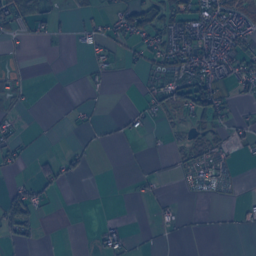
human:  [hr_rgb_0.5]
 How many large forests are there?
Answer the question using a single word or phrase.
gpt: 23

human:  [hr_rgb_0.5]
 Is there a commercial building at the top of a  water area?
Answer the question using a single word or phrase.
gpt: yes

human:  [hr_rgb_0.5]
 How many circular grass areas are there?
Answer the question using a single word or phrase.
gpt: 0

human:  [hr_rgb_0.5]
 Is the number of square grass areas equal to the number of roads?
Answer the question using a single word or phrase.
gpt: no

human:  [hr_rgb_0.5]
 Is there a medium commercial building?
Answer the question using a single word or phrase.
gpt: yes

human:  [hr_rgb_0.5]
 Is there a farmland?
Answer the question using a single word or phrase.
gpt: yes

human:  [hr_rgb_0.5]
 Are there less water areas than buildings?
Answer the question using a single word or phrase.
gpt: yes

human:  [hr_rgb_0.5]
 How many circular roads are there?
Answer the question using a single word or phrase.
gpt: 0

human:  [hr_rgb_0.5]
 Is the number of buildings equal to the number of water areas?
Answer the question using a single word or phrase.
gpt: no

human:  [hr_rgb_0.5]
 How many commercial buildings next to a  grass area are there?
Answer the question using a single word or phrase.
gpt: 30

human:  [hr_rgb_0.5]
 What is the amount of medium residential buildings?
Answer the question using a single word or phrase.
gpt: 10

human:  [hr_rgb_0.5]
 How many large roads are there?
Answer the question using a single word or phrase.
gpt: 0

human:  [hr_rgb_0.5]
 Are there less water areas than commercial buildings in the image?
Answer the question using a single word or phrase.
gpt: no

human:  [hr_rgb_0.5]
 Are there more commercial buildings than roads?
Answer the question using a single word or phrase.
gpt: no

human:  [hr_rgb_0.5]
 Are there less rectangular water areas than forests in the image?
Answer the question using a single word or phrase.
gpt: yes

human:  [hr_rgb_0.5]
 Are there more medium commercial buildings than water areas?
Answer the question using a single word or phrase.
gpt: no

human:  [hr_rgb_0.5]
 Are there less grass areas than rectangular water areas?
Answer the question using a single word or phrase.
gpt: no

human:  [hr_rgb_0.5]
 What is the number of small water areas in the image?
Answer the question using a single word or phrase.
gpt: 27

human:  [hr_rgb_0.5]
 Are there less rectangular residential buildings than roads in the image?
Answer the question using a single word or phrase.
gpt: no

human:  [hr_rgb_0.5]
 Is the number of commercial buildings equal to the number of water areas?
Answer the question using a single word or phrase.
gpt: no

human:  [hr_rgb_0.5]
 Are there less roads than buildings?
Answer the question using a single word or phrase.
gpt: yes

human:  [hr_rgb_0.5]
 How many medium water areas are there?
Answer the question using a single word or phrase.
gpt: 5

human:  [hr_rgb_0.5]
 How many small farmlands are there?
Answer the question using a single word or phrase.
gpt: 1

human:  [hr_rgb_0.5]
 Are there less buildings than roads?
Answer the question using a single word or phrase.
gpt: no

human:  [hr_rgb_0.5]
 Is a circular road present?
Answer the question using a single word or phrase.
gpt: no

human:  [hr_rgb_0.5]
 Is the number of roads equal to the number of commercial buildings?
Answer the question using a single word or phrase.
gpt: no

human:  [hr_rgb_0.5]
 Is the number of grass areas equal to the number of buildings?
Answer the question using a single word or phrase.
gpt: no

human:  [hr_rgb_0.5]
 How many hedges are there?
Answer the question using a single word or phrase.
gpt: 3

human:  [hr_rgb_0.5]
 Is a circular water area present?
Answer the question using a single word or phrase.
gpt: yes

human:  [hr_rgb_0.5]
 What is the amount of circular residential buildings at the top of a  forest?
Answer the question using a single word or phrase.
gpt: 2

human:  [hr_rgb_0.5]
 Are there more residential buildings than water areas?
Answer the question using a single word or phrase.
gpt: yes

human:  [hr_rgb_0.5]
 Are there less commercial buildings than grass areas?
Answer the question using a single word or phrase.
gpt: yes

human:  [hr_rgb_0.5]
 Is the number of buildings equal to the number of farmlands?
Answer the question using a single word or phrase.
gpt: no

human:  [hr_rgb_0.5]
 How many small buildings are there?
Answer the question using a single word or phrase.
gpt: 1690

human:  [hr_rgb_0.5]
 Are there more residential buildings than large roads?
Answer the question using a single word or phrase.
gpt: yes

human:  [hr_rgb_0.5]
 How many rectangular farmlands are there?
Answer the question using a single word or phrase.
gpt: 2